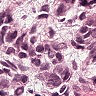
Metastatic tissue present: yes